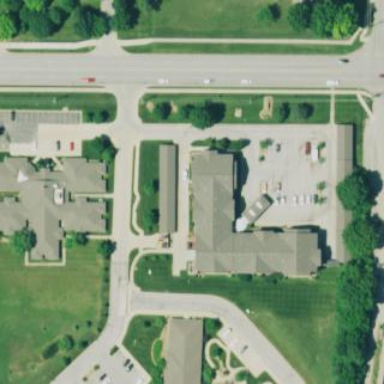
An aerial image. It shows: Nursing home building.